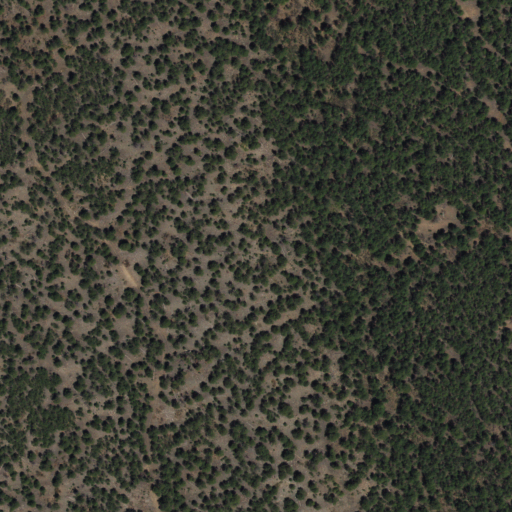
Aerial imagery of ridge(s) in New Mexico named Oso Ridge containing only evergreen forest